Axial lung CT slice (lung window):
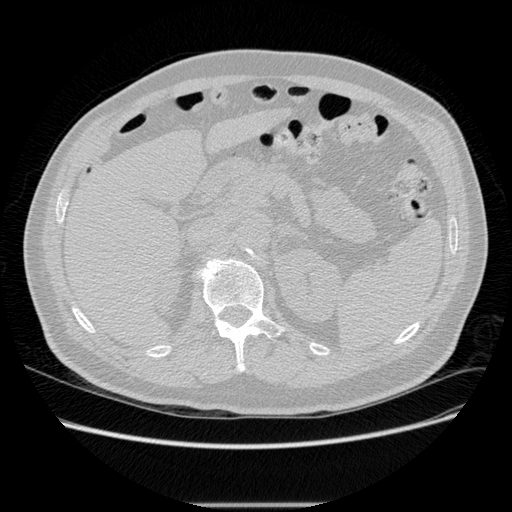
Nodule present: no